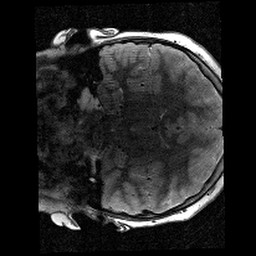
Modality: T2w
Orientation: coronal
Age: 10
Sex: male
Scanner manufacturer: siemens
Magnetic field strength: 3 T
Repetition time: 9.23 s
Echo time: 0.067 s